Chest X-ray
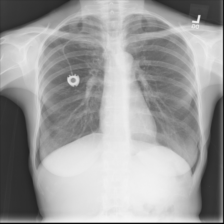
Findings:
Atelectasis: negative
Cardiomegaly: negative
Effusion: negative
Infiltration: negative
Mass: negative
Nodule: negative
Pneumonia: negative
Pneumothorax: negative
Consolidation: negative
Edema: negative
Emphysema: negative
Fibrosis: negative
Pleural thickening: negative
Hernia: negative